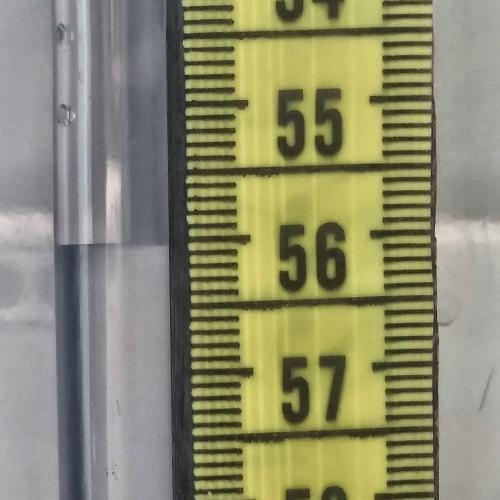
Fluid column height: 56.0 cm